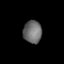
Tissue: lung
Cell type: Epithelial cells
Senescence score: 0.1893
Nuclear area (px): 412
Mean DAPI intensity: 107.357